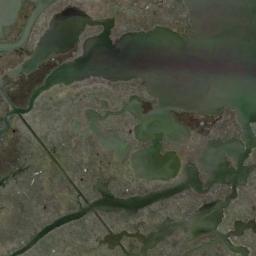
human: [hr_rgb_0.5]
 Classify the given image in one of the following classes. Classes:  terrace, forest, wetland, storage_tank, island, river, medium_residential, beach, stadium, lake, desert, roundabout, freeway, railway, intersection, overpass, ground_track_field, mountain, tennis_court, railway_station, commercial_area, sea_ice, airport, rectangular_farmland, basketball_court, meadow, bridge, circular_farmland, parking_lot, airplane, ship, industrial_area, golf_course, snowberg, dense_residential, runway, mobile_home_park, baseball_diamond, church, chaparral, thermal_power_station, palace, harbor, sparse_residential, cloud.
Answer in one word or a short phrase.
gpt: wetland